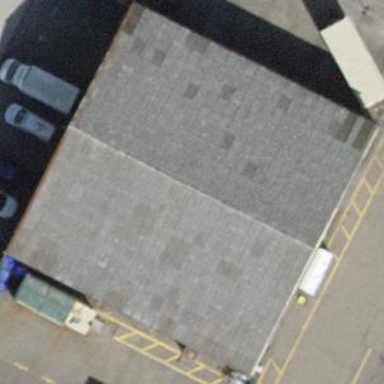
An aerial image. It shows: Warehouse.